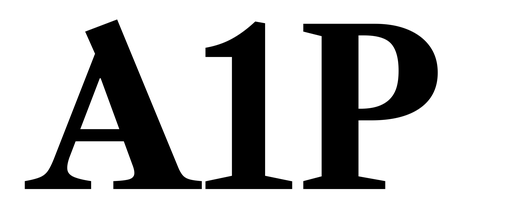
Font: LibreCaslonText_Bold